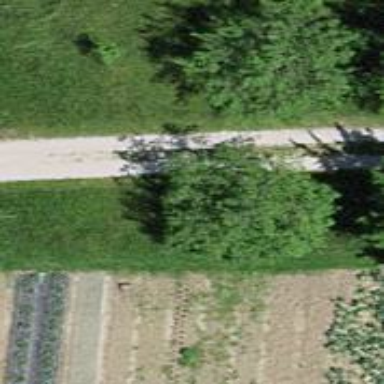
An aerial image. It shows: Agricultural area with broadleaved deciduous trees.